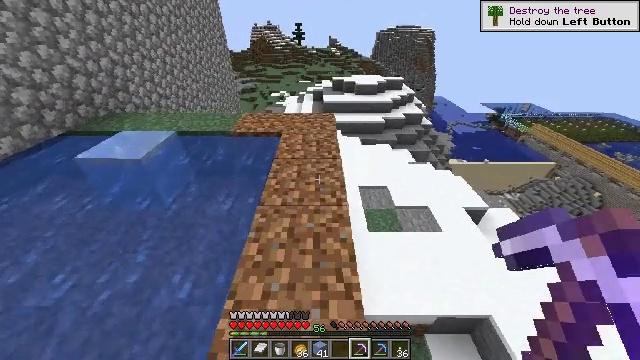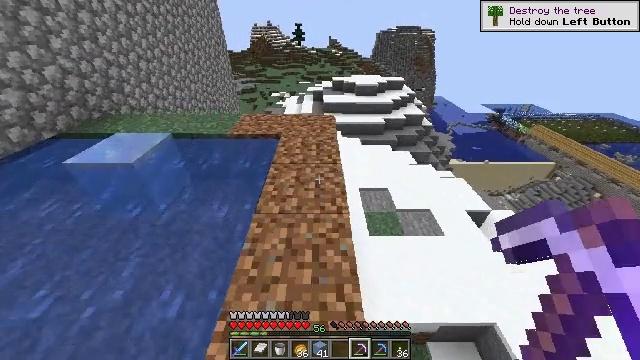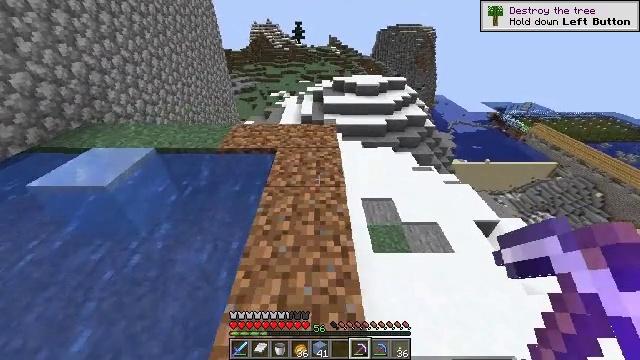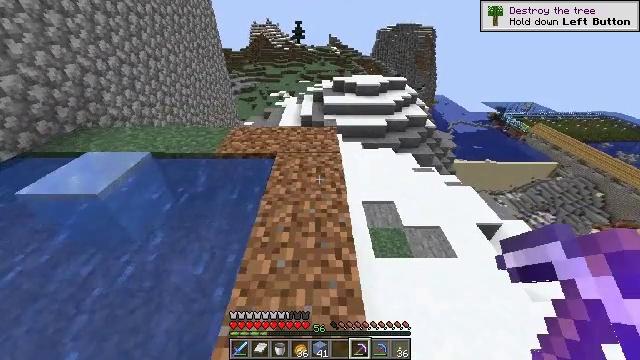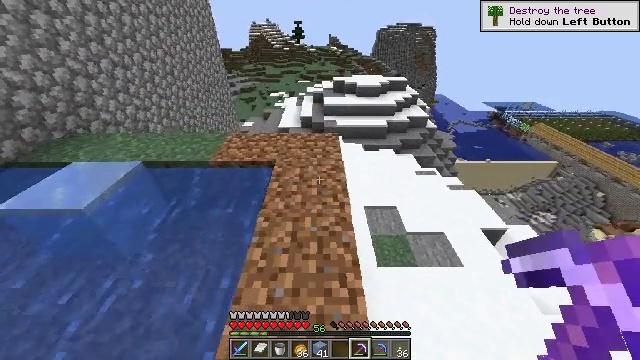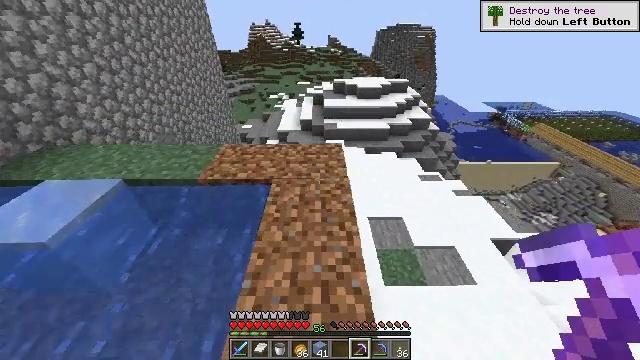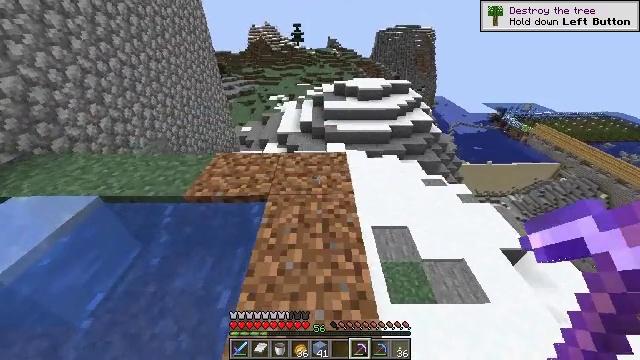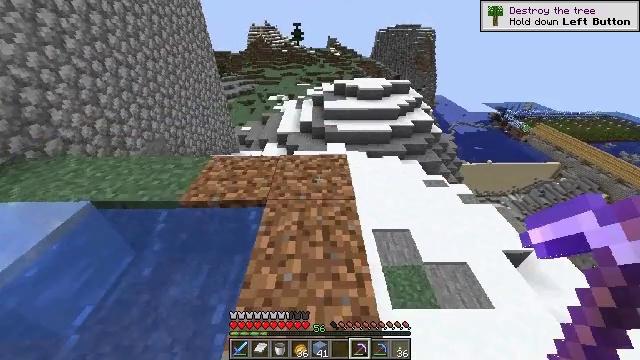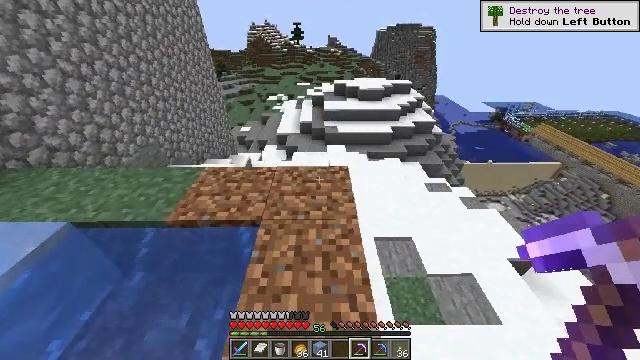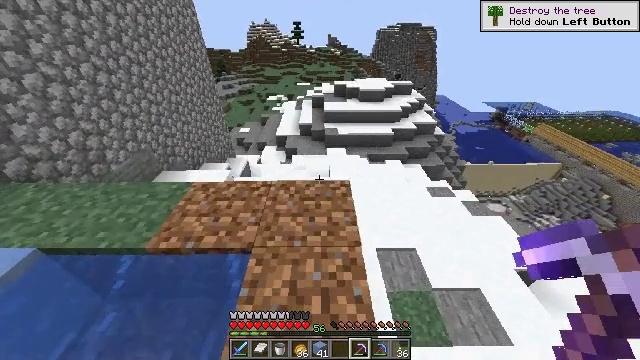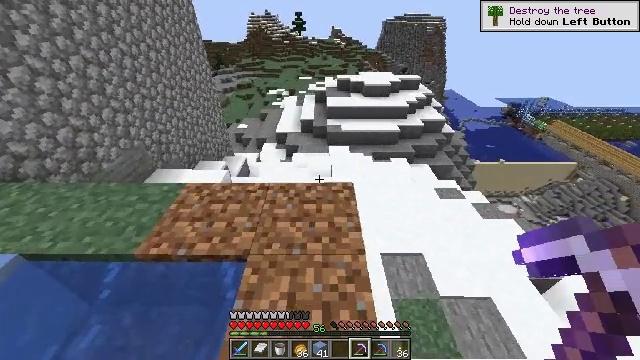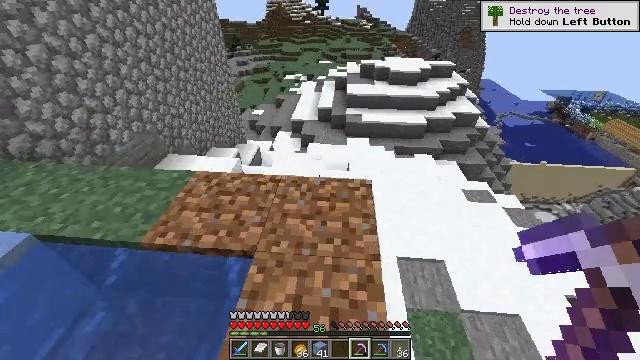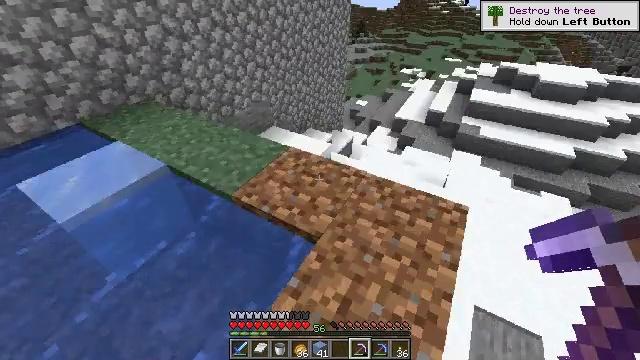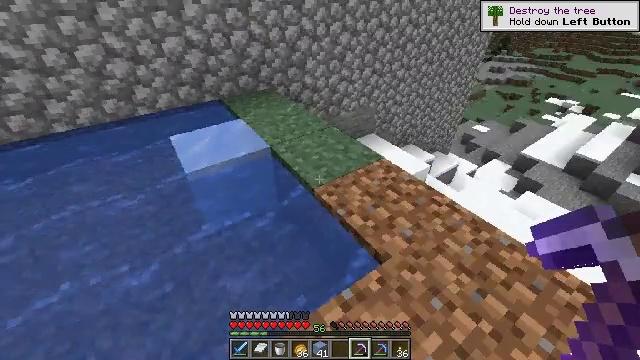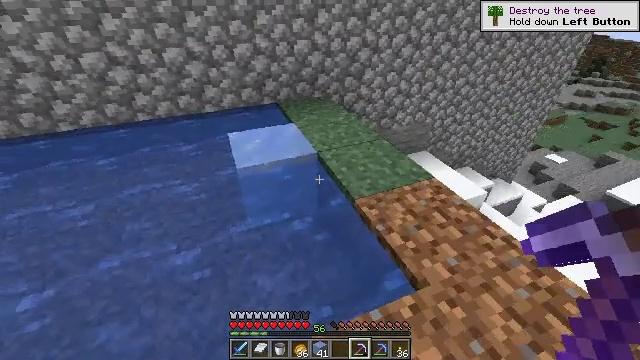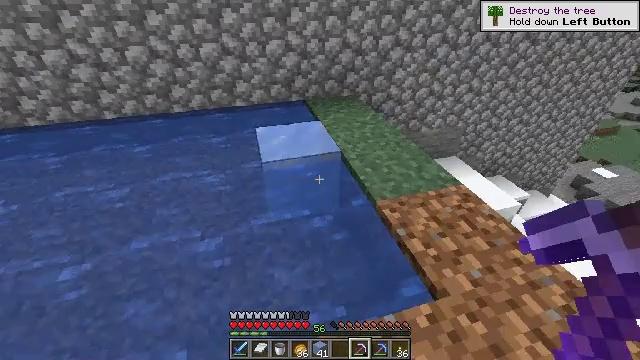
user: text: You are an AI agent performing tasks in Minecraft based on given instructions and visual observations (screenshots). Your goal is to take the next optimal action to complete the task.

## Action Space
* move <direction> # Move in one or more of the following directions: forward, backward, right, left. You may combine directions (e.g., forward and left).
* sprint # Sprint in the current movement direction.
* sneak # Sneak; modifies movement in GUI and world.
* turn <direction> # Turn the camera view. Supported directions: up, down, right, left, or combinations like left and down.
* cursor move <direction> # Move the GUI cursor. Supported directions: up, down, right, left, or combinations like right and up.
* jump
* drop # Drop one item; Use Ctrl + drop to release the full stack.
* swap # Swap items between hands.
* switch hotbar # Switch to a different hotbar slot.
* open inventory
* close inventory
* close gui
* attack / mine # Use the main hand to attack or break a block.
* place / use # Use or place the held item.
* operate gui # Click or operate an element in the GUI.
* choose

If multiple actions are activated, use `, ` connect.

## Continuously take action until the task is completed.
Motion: motion action
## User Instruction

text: Harvest the ice from frozen areas.
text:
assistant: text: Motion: move forward
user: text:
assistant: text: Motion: move forward
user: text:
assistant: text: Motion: move forward
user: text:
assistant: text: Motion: move forward
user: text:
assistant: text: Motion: move forward
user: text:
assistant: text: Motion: move forward
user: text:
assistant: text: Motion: move forward
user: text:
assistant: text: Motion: move forward
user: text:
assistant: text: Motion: no_op
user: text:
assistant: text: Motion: no_op
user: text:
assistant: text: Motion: turn left and down
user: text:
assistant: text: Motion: turn left and down
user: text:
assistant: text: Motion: turn left and up
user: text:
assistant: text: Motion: turn left and up
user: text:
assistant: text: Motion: turn left
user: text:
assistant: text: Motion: turn left
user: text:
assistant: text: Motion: no_op
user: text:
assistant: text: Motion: no_op
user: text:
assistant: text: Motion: no_op
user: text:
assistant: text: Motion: no_op
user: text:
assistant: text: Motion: no_op
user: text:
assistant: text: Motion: attack / mine
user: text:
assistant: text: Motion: attack / mine
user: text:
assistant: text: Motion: no_op
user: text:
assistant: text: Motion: no_op
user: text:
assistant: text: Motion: no_op
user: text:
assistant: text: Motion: no_op